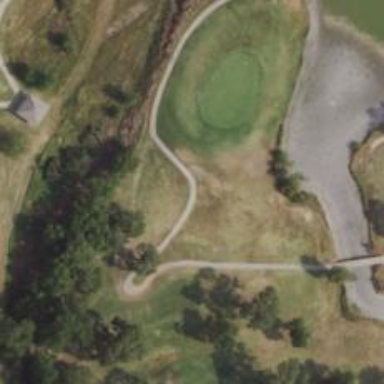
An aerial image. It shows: Well-maintained grade1 path in golf course.